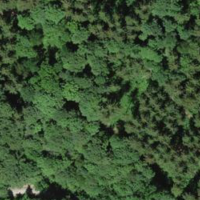
EUNIS habitat code: 44
Species observed at this site:
Lonicera acuminata